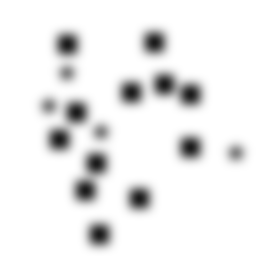
Squares: 12
Triangles: 0
Stars: 4
Total shapes: 16